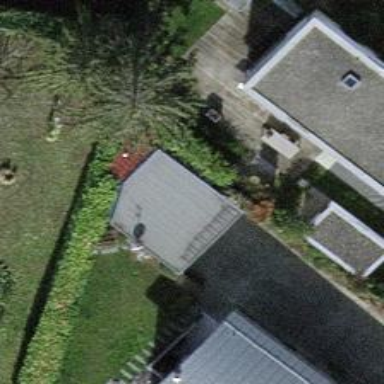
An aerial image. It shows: View of roof of building.